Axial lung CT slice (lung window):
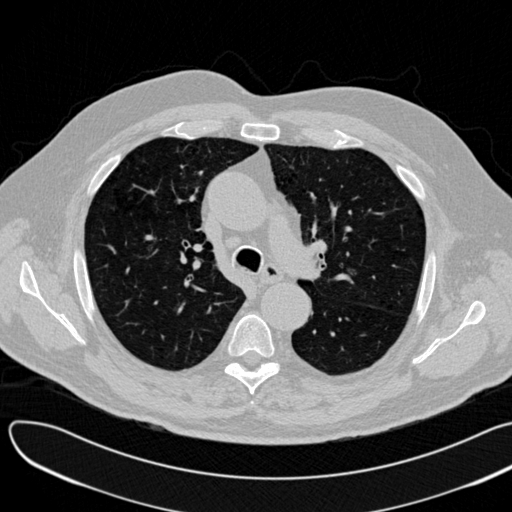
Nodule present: no